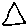
Label: triangle